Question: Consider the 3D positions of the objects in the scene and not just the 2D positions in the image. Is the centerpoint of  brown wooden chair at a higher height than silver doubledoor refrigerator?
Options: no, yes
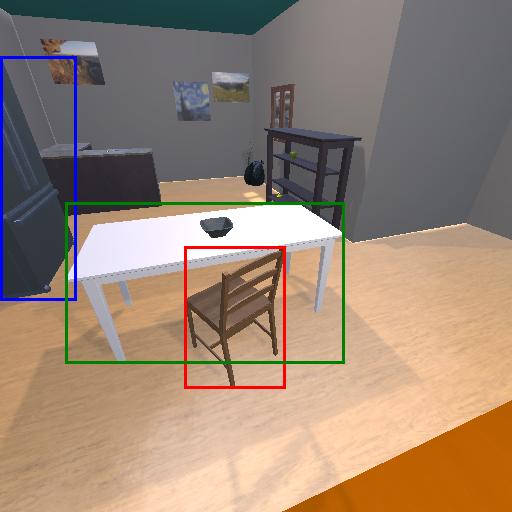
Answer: no